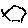
Label: hexagon